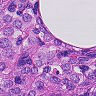
Metastatic tissue present: yes